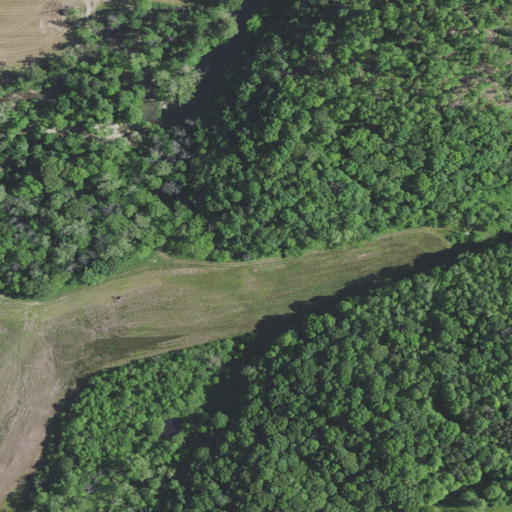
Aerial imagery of valley in Kentucky named Reynold Hollow containing deciduous forest, mixed forest, cultivated crops, pasture, and shrub